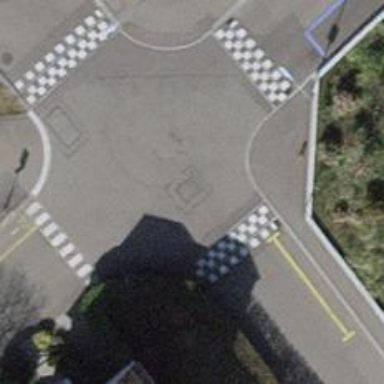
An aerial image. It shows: Table-style traffic calming feature.